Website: crate-barrel
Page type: customer-info-address
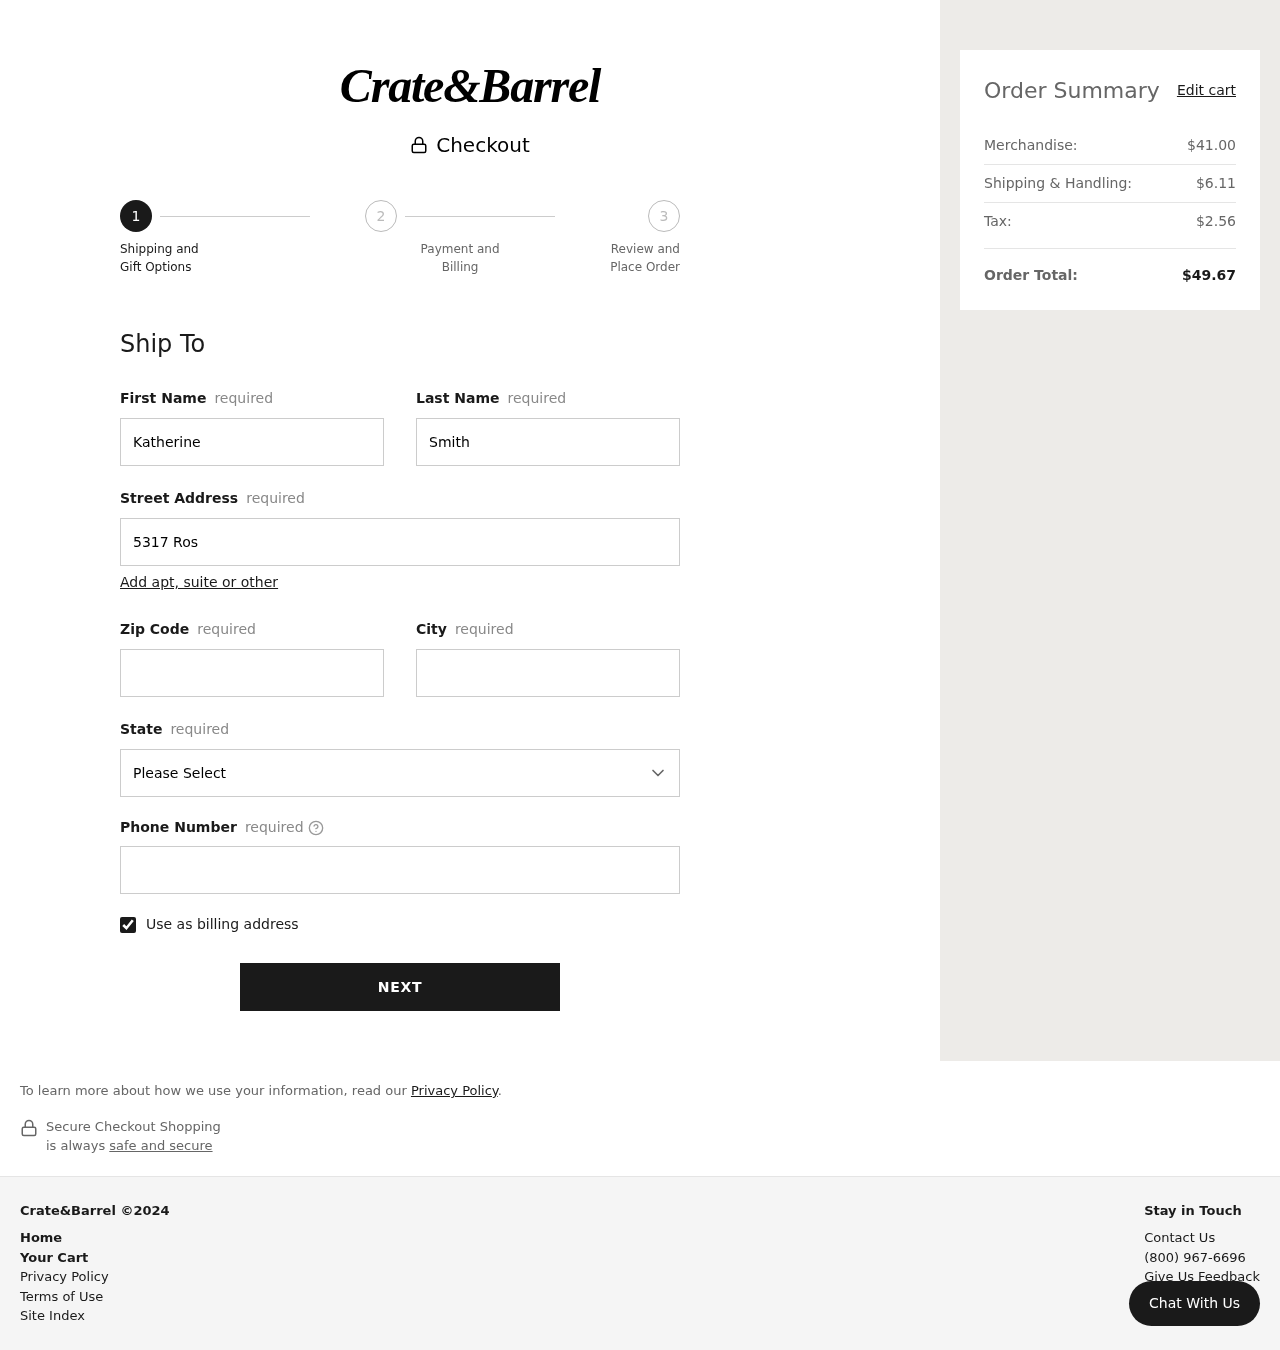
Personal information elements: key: PII_CITY
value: New Rachel
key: PII_FIRSTNAME
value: Katherine
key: PII_LASTNAME
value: Smith
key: PII_PHONE
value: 2166758257
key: PII_POSTCODE
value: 35238
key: PII_STATE
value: Utah
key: PII_STREET
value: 5317 Rose Heights Apt. 763
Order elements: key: ORDER_SUBTOTAL
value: $41.00
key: ORDER_SHIPPING_COST
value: $6.11
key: ORDER_TAX
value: $2.56
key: ORDER_TOTAL
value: $49.67